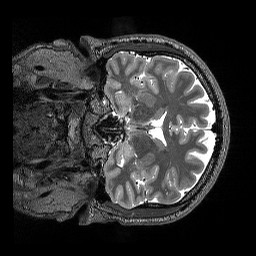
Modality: T2w
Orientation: coronal
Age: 37
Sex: male
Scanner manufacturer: siemens
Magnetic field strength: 3 T
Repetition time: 3.2 s
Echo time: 0.564 s